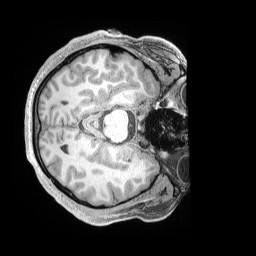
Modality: T1w
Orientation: axial
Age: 32
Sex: male
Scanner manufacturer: siemens
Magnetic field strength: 3 T
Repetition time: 2 s
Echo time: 0.00211 s